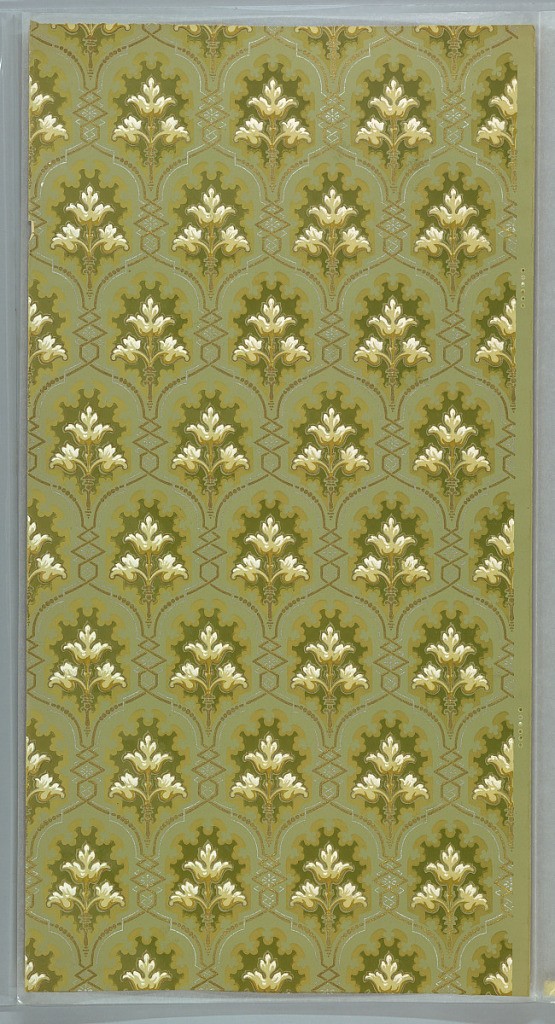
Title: Sidewall
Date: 1905–1915
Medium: Machine-printed paper, liquid mica
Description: On blue ground, treillage of zigzags in white and gold containing floral fan-like bouquets printed in green, brown, gold, white, and gray.